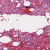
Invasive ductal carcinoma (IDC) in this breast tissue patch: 0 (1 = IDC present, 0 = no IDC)